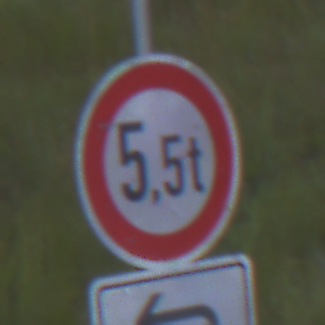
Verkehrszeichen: TatsaechlicheMasse
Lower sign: RichtungsangabeDurchPfeile2
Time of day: SunriseSunset
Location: Outdoor (Nature)
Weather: PartlyCloudy
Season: NotSpecified
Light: Natural